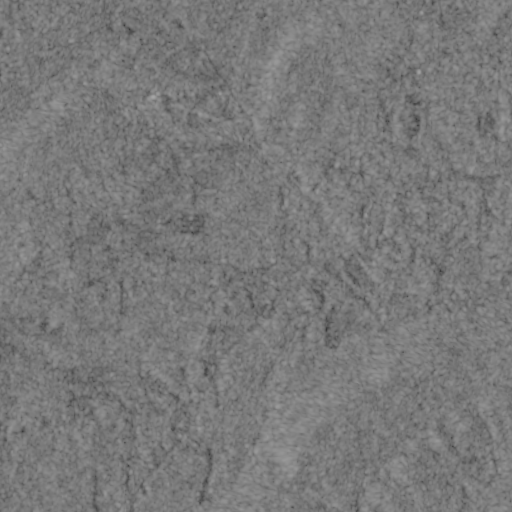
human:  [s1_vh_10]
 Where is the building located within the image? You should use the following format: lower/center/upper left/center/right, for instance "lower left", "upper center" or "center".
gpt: The building is located in the upper right of the image.
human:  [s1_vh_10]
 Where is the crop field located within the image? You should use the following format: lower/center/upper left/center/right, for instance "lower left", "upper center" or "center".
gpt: There is no crop field in the image.

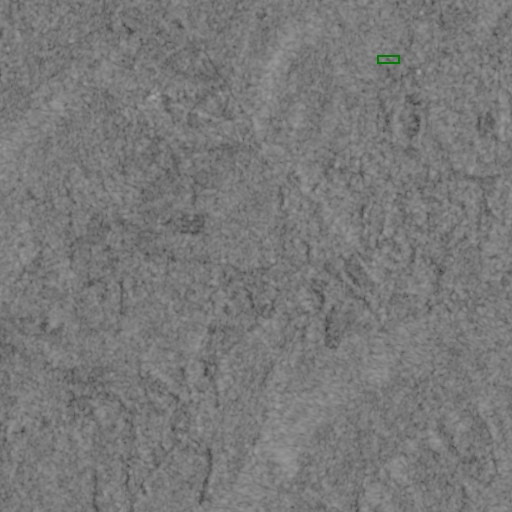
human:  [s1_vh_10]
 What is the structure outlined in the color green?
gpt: The structure outlined in green is a park.
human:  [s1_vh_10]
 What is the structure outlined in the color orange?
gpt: There is no orange outline.